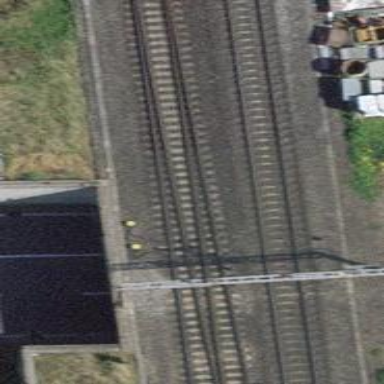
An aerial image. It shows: Railway bridge with electrified contact lines.